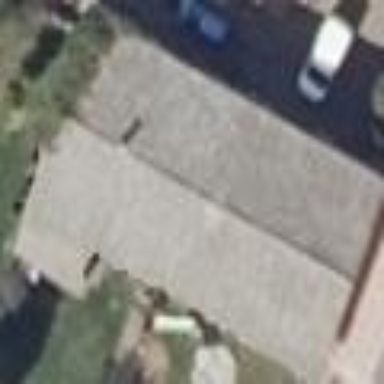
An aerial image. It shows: Building with gabled roof.